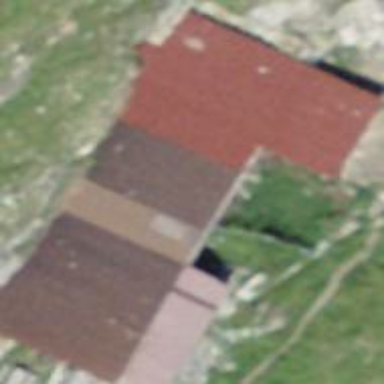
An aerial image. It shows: Stable building.